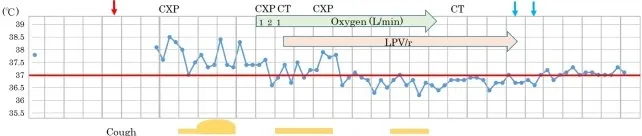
Clinical course of patient 2.
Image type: electrography (ekg)